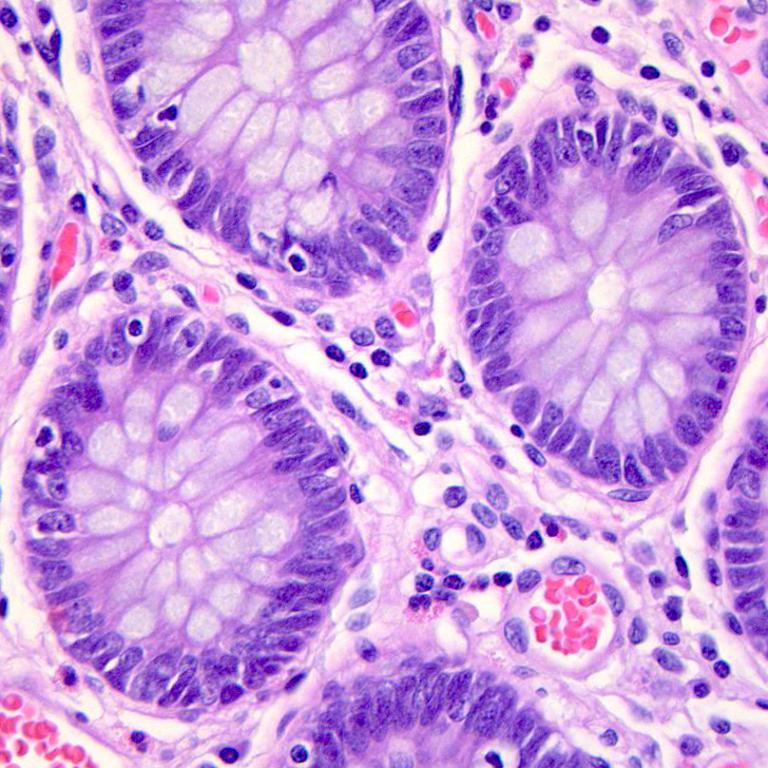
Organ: colon
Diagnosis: benign